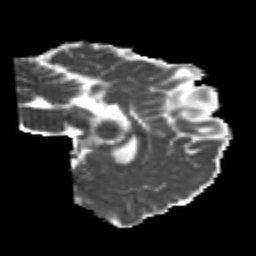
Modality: MD
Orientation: sagittal
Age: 22
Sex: female
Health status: healthy
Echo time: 0.074 s